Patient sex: M
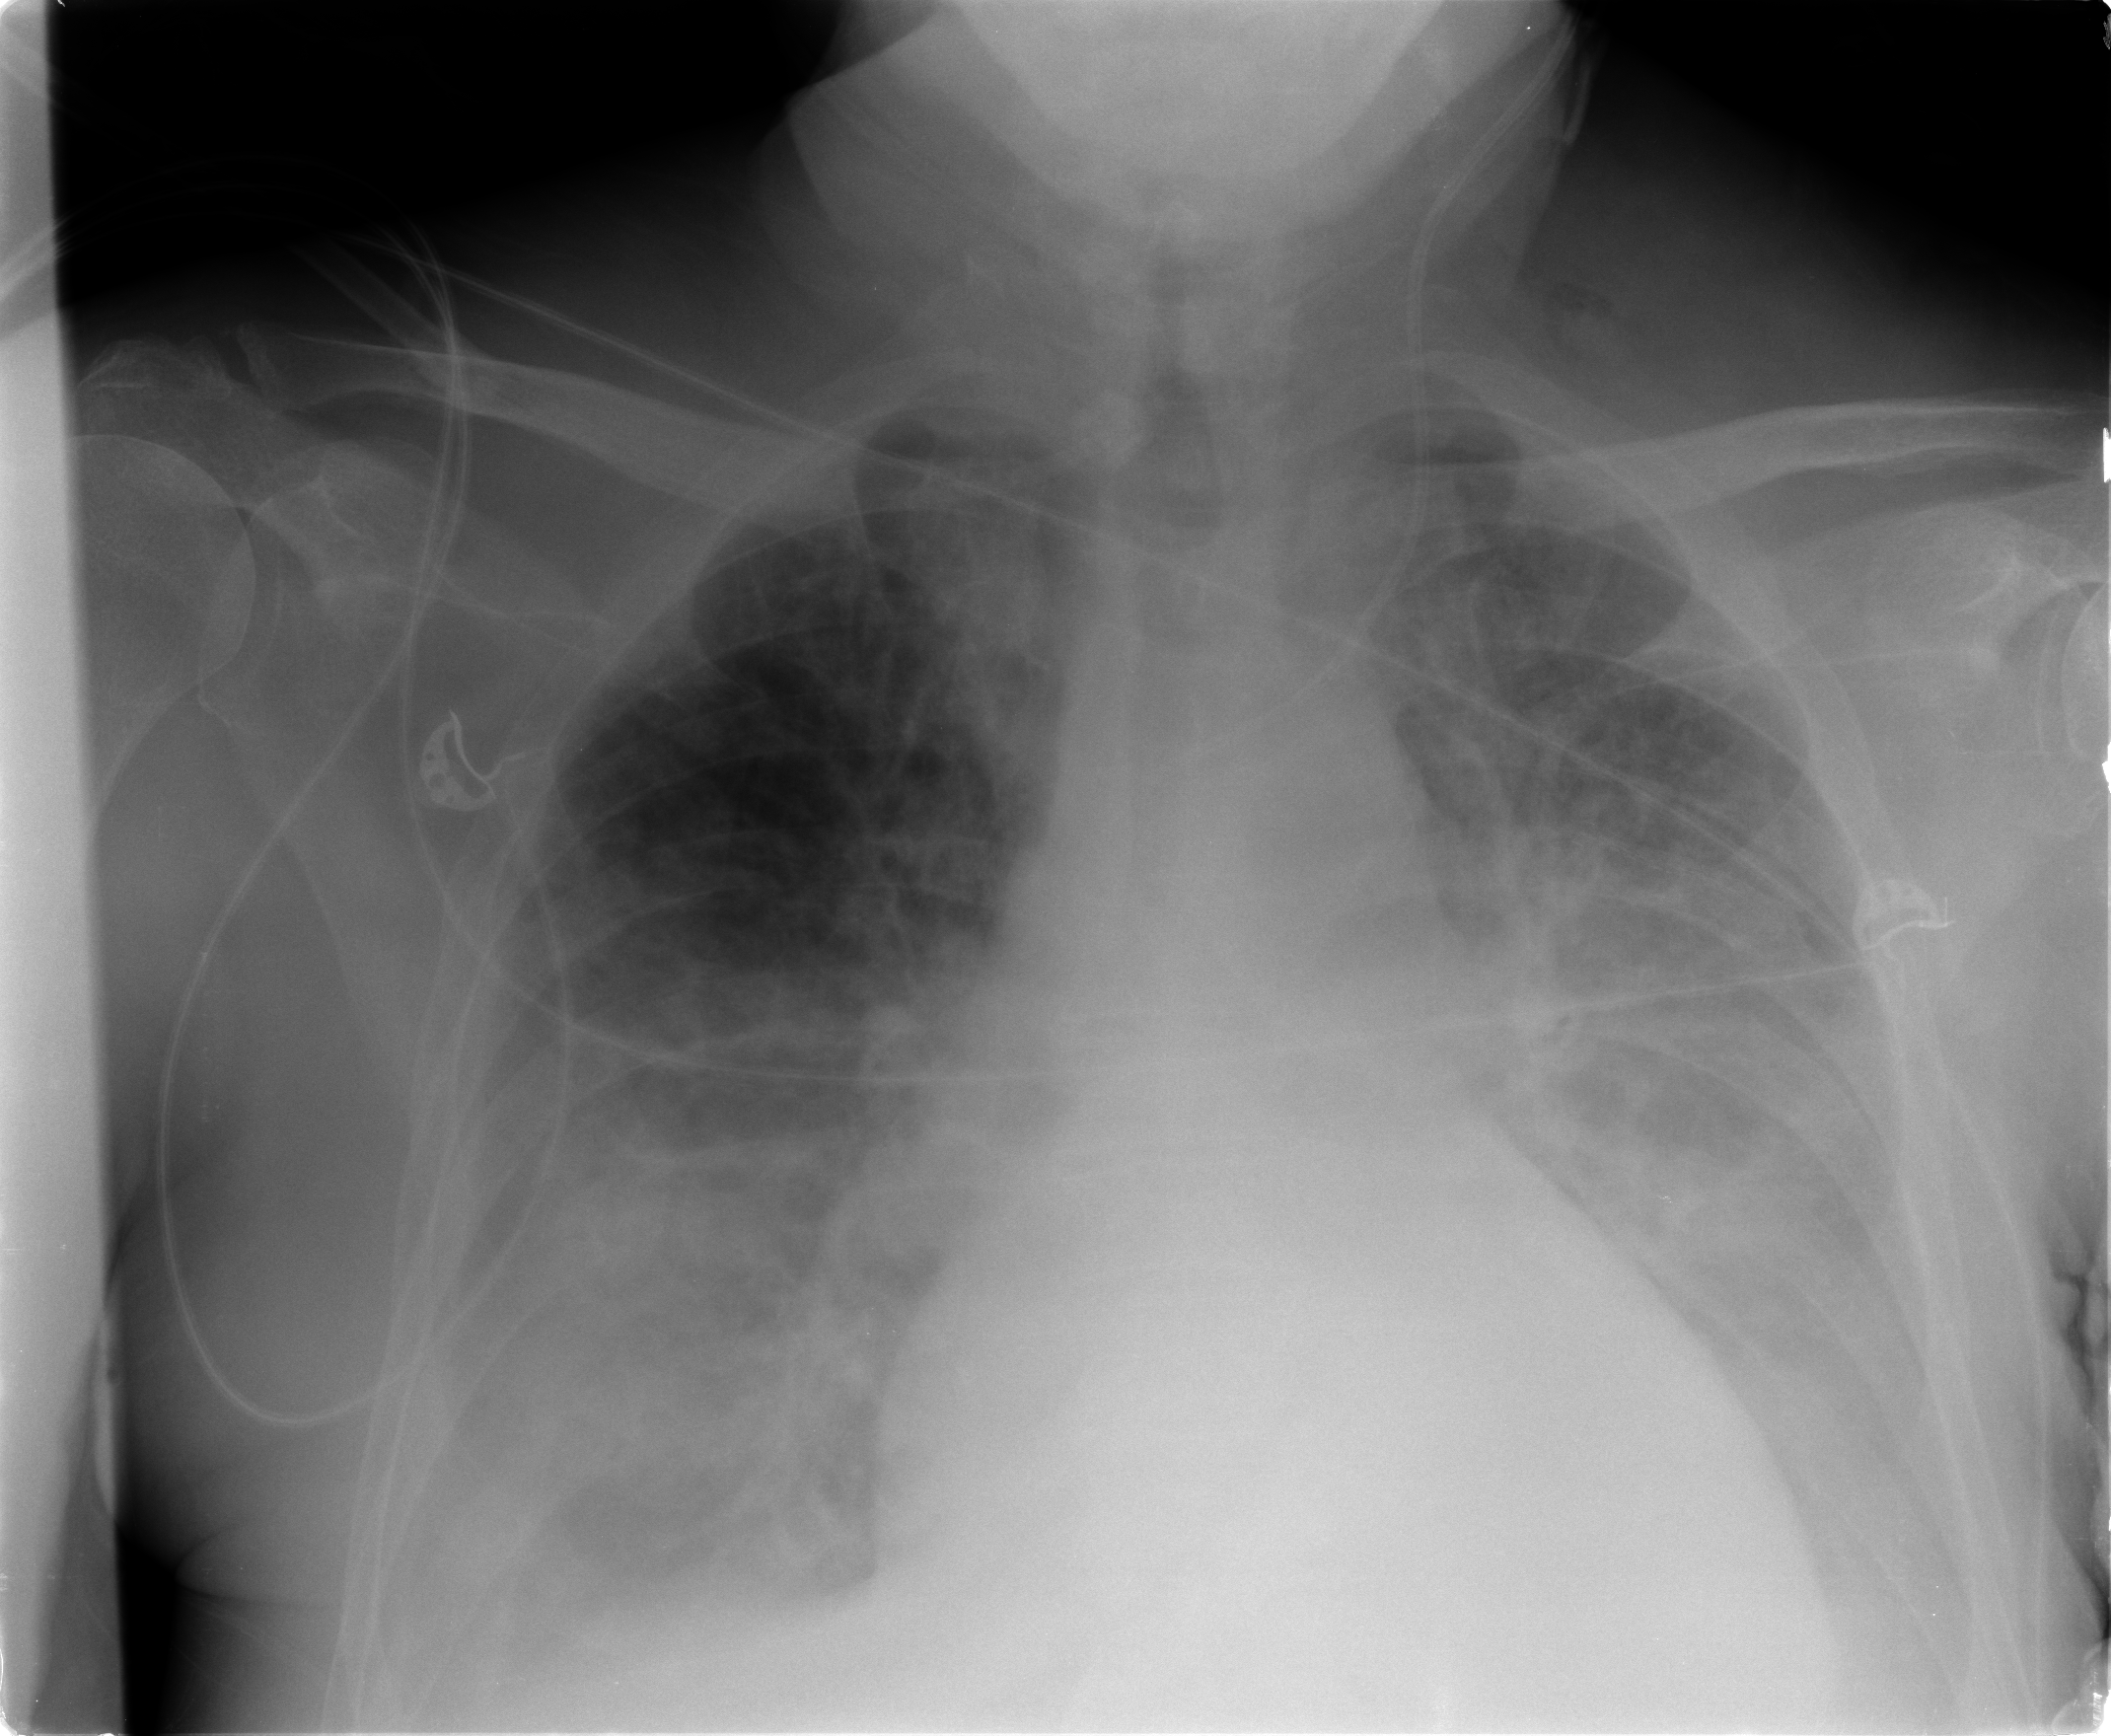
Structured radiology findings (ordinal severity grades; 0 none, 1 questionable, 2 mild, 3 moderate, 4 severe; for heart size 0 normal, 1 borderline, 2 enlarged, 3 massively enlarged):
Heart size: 2
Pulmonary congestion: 2
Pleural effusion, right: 3
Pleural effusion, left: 3
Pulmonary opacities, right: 2
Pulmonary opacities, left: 2
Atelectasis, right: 3
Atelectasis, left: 3